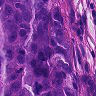
Metastatic tissue present: yes